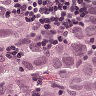
Metastatic tissue present: yes